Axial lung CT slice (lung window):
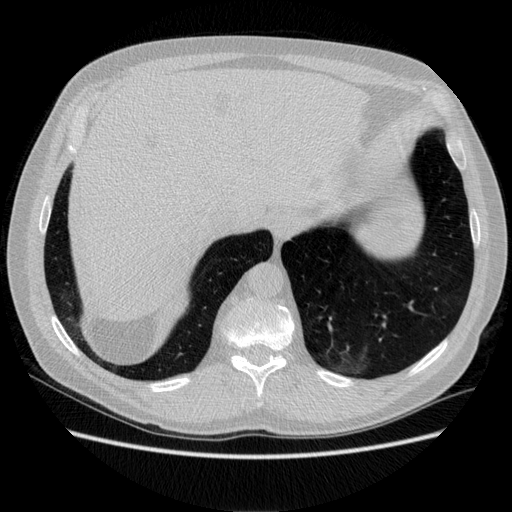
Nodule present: no